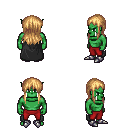
a pixel art fantasy rpg character, male body template, orc, green skin, black cape, red pants, light blonde unkempt hairstyle, metal boots, four views (front, back, left, right), 2x2 character sprite sheet, small pixel art, hard edges, no anti-aliasing